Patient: sex M, age 79
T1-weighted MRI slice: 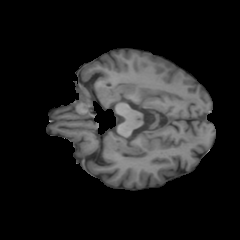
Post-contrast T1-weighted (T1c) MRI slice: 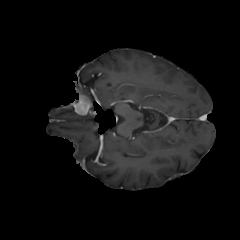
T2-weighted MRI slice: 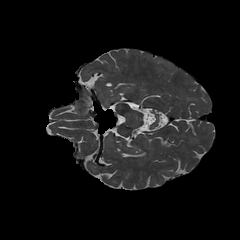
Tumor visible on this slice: no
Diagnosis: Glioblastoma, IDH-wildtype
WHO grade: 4